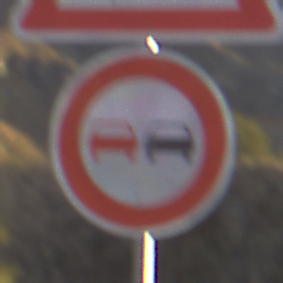
Verkehrszeichen: Ueberholverbot
Zusatzzeichen oben: SeitenwindVonLinks
Umgebung: Outdoor, Nature
Tageszeit: SunriseSunset
Wetter: PartlyCloudy
Licht: Natural
Jahreszeit: NotSpecified
Kontrast: HighContrast